Field crop: tomato
Growth stage: 1
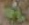
Species: solanum